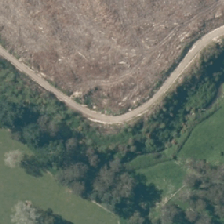
Land cover: harvested_forest